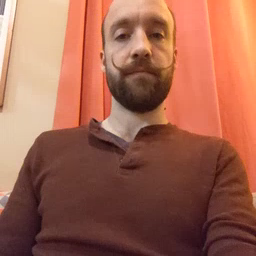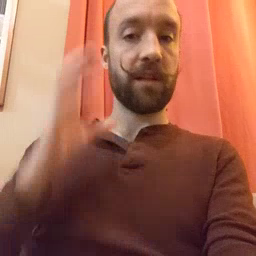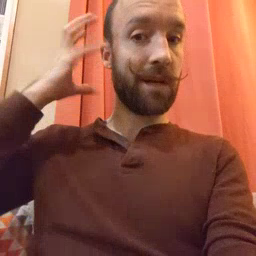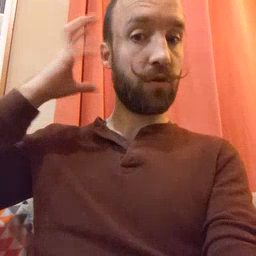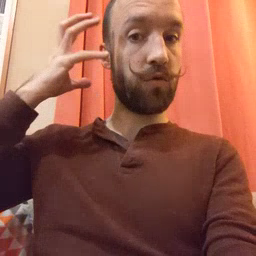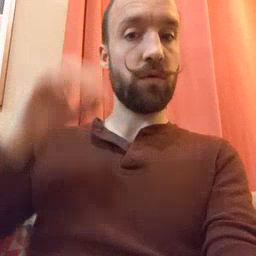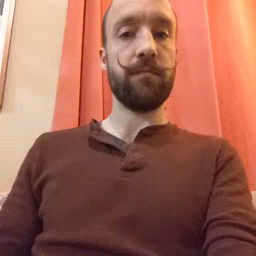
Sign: radio